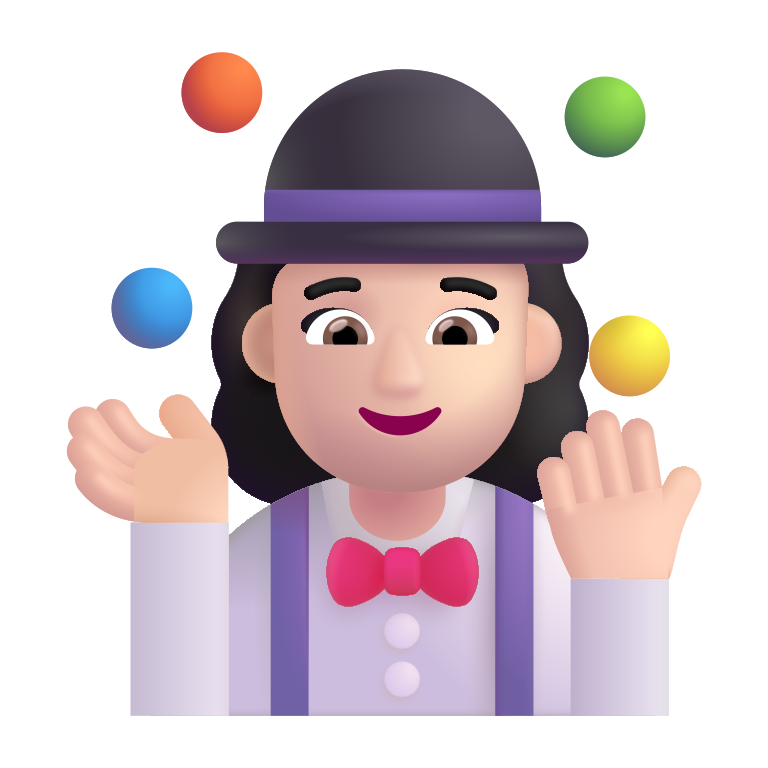
woman juggling color light